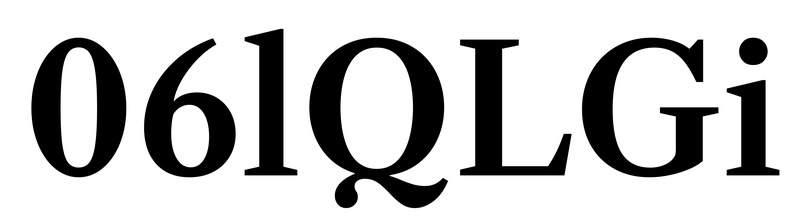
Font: LibreCaslonText_SemiBold